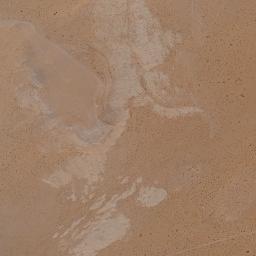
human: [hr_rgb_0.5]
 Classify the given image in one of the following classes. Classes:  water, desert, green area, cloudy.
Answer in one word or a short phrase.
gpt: desert